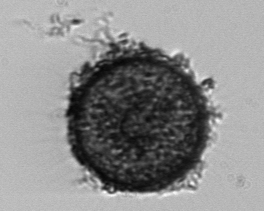
Label: Thalassiosira_TAG_external_detritus